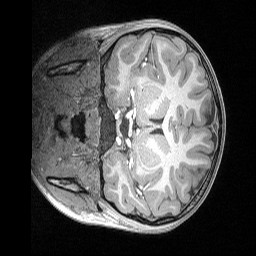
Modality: T1w
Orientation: coronal
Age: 8
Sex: male
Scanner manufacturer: siemens
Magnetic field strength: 3 T
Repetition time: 2.53 s
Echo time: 0.00164 s